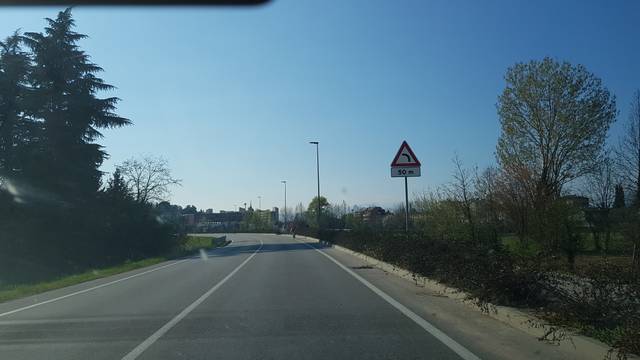
Region: Italy
Coordinates: 45.54, 11.565